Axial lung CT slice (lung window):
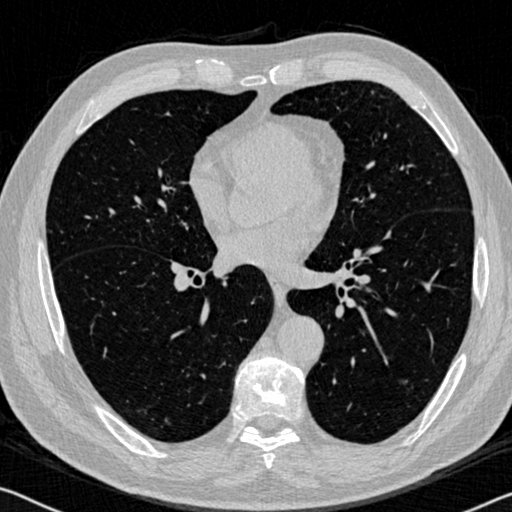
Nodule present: no